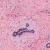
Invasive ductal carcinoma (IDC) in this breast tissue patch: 0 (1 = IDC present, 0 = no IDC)